Question: '''
<input type="button" value="Delete" onclick="deleteMember(@Model.ID, '@ViewBag.returnUrl')"/>
'''
That code has 4 errors, 2 syntax error and 2 Unterminated string constant.
What should I do to fix these errors?

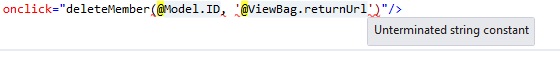
Answer: You could break it out in a an 'Html.Raw' Call:
'''
<input type="button"
value="Delete"
onclick="@(Html.Raw(String.Format("deleteMember({0}, '{1}')",
Model.ID,
Html.Encode(ViewBag.returnUrl)
)))"
/>
'''
Or assign it to a 'string' first, then reference that variable in the attribute.
'''
@{
String onclick = String.Format("deleteMember({0}, '{1}')",
Model.ID, Html.Encode(ViewBag.returnUrl));
}
<input type="button" value="delete" onclick="@onclick" />
'''
Third option is to separate concerns; Keep markup and scripts separate. <URL> beat me to it, but something like:
'''
<input type="button" value="delete"
data-task="delete" data-id="@Model.ID" data-returnurl="@ViewBag.returnUrl" />
<!-- .... -->
<script>
var buttons = document.getElementsByTagName('INPUT');
for (var b = 0; b < buttons.length; b++){
if (buttons[b].type != 'button') continue;
switch (buttons[b].getAttribute('data-task') || ''){
case 'delete':
// read data-id & data-returnurl. Do something with them, and
// move on.
break;
// other actions
case 'add':
case 'update':
default:
break;
}
}
</script>
'''
Though it's strange the first parenthesis messes with razor (even though it's declared in an attribute). I wouldn't expect this behavior myself.